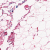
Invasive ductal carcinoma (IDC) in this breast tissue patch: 0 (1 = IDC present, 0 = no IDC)